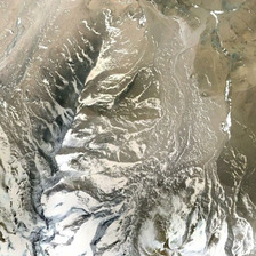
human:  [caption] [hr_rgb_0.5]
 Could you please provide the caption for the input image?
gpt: other than the snowy mountains and other plants.

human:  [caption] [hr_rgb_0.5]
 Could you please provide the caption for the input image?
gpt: In addition to snow mountain and other plants.

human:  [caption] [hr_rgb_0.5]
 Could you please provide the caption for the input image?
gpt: Except snow mountain and other plants.

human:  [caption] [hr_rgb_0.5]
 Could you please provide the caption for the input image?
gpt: Over snowy mountains and other plants.

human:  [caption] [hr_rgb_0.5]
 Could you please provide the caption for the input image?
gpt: Through snow mountains and other plants.